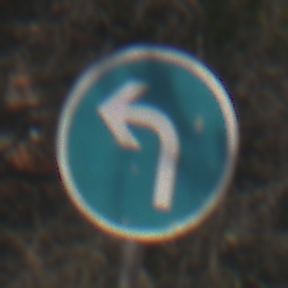
Verkehrszeichen: VorgeschriebeneFahrtrichtungLinks
Umgebung: Outdoor, Nature
Tageszeit: MorningAfternoon
Wetter: Clear
Licht: Natural
Jahreszeit: Summer
Kontrast: HighContrast